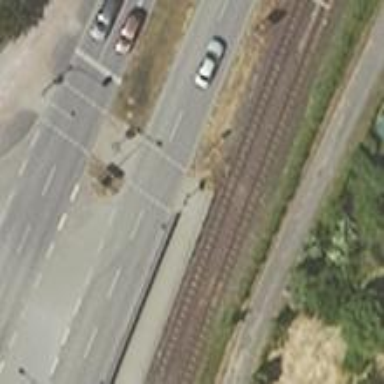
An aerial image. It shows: Road crossing with traffic signals.